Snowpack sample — Snodgrass Mountain, Crested Butte, Colorado (2/4/25, 12:06 PM MST)
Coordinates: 38.923, -106.968
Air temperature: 35 °F
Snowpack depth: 80 cm
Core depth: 70 cm
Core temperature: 32 °F
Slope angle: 14°, slope face: 78°
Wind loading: low
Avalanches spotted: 0
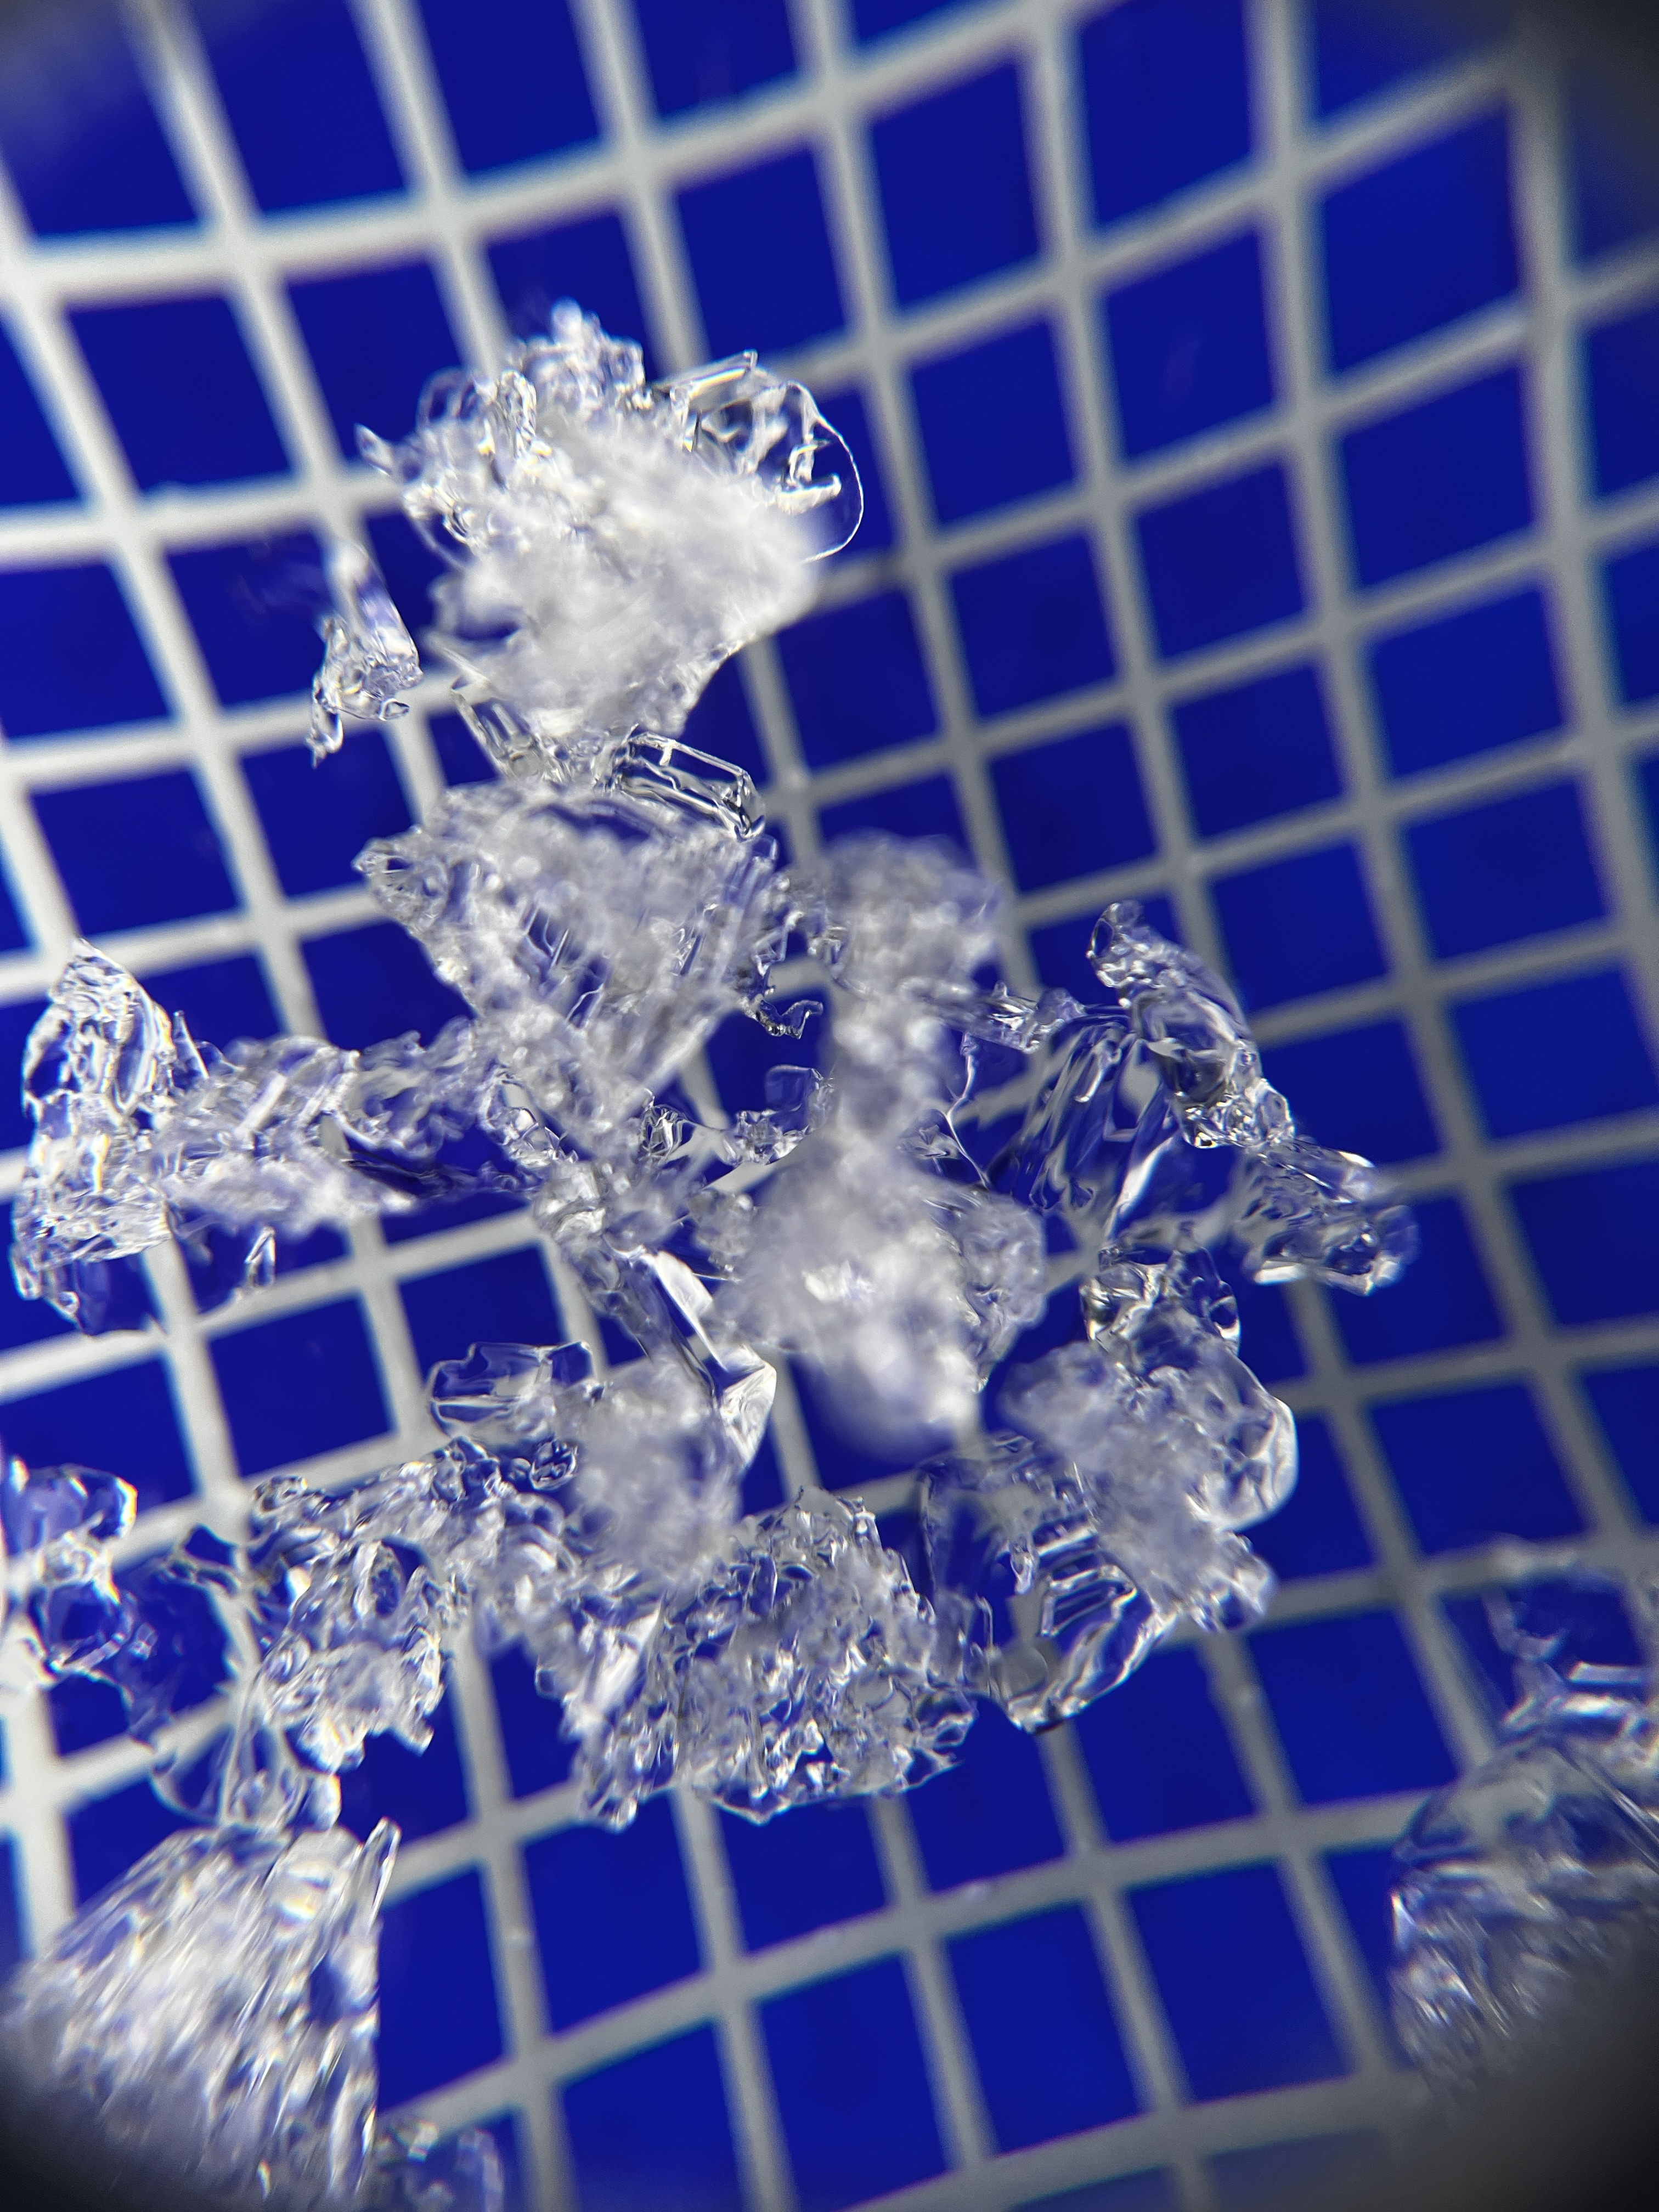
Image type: magnified_profile
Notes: No avalanches nearby, unusually warm weather for the last month reported by residents, Collected 25 yards from treeline